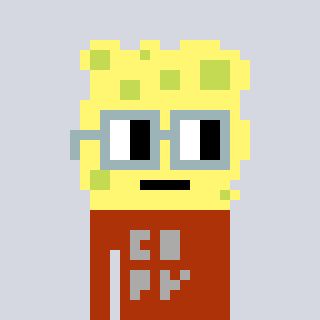
a pixel art character with square dark gray glasses, a sponge-shaped head and a hotbrown-colored body on a cool background